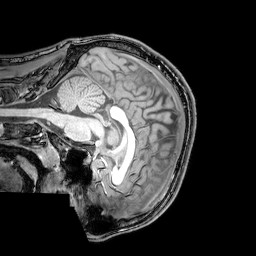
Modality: T1w
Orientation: sagittal
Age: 22
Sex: male
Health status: healthy
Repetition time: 0.081 s
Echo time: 0.037 s